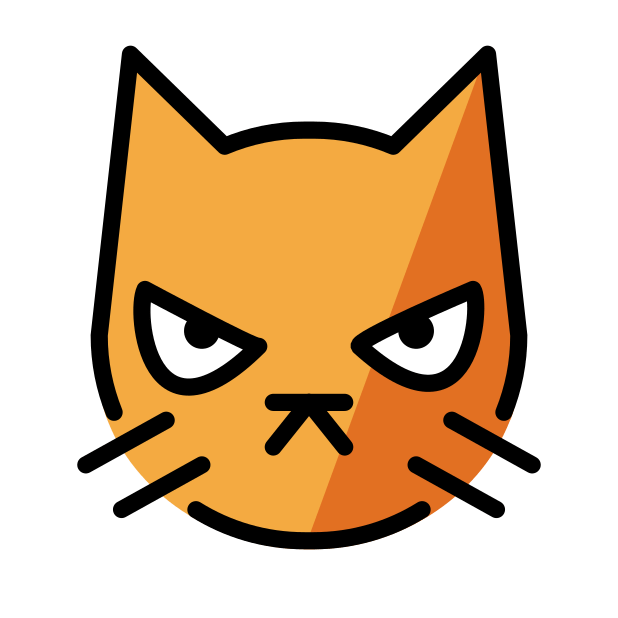
Emoji: 😾
Name: pouting cat face
Unicode: 0x1f63e